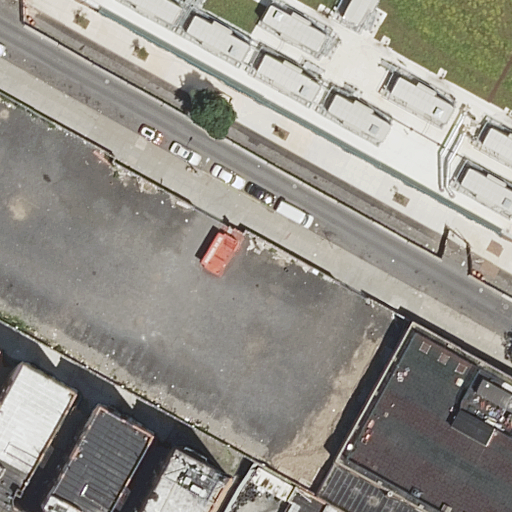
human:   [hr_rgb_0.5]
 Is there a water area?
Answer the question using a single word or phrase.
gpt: no

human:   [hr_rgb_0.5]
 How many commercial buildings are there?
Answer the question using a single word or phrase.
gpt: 0

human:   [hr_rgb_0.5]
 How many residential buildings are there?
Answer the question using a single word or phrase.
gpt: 7

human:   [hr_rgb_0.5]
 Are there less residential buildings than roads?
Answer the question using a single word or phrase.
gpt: no

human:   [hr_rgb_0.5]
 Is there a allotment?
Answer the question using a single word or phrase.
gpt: no

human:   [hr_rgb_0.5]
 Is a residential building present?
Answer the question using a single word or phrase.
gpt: yes

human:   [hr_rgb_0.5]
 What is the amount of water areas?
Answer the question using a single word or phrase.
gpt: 0

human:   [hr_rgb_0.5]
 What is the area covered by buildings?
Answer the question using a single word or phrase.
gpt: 7164m2

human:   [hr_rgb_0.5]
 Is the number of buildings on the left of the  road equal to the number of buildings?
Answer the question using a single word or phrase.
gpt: no

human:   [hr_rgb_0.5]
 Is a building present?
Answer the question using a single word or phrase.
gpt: yes

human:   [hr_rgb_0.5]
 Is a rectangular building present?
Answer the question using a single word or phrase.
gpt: yes

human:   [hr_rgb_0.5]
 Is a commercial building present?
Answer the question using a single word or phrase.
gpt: no

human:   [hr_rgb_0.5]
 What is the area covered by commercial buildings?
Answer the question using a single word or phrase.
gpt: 0m2

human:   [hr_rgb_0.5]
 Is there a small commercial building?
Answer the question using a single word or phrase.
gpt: no

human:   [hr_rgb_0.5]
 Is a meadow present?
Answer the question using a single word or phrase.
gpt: no

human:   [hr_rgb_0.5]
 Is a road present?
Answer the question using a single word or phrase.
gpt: yes

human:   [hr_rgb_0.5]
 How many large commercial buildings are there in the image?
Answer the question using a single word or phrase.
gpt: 0

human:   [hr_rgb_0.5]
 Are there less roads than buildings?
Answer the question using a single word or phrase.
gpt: yes

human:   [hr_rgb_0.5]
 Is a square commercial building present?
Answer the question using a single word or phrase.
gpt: no

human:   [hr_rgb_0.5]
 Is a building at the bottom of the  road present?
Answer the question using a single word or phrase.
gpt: yes

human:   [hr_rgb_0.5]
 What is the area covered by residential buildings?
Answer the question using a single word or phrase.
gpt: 7164m2

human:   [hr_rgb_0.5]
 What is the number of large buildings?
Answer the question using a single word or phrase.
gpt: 3

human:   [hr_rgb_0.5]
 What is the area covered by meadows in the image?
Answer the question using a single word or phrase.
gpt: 0m2

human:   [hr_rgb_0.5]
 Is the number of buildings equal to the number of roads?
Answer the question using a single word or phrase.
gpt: no

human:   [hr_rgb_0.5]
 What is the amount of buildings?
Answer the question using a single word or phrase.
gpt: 7

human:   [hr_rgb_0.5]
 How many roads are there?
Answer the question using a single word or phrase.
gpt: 1

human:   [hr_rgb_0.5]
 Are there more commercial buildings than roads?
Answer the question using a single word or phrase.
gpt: no

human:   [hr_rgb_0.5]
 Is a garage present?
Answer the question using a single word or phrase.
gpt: no

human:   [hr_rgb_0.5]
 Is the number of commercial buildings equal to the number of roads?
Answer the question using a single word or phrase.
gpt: no

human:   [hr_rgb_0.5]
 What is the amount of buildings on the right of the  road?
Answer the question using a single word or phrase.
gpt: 3

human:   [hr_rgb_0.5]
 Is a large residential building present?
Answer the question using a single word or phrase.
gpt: yes

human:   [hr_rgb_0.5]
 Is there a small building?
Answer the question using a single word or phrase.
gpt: no

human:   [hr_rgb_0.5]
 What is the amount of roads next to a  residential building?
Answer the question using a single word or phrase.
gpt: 1

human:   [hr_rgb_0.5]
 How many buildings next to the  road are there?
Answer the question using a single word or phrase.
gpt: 7

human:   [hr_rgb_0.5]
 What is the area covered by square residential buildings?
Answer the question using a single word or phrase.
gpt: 0m2

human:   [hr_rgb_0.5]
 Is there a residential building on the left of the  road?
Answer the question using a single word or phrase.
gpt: yes

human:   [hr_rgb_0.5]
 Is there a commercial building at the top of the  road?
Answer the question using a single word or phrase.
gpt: no

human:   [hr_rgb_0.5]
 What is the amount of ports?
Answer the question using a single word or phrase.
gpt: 0

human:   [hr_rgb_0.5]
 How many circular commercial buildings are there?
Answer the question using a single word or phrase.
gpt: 0

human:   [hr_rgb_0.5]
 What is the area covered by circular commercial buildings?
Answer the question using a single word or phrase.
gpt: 0m2

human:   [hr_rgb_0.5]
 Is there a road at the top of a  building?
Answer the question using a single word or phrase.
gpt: yes

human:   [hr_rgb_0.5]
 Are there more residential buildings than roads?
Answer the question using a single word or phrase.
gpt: yes

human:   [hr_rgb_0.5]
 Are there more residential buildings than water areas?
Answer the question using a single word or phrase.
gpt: yes

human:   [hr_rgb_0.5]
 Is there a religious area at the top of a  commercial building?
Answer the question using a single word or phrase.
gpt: no

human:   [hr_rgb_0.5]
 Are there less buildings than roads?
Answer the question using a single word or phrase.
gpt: no

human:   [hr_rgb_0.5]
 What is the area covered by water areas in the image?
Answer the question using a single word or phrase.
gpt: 0m2

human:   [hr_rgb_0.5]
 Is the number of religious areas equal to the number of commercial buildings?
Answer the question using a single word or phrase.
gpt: yes

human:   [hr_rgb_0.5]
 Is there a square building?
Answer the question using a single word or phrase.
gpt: no

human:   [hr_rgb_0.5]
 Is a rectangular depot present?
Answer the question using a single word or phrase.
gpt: no

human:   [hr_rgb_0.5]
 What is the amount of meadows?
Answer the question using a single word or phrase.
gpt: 0

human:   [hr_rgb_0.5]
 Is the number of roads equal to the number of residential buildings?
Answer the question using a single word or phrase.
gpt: no

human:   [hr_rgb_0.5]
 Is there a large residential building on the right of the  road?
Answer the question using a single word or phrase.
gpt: yes

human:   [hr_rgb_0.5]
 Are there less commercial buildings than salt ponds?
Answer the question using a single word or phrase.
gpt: no

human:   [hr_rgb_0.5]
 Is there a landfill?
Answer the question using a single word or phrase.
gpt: no

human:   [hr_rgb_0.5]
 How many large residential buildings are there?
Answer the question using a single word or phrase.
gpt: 3

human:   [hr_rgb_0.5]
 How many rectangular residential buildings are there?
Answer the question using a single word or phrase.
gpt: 2

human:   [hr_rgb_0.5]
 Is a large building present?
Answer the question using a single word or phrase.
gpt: yes

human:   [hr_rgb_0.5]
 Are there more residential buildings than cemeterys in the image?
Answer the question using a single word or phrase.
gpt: yes

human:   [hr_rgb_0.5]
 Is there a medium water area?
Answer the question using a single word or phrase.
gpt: no

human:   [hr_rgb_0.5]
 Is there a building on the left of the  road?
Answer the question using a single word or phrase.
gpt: yes

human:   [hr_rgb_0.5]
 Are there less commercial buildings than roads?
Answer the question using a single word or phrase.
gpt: yes

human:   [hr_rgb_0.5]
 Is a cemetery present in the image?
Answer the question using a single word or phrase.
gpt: no

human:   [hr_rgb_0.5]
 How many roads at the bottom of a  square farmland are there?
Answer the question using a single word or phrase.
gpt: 0

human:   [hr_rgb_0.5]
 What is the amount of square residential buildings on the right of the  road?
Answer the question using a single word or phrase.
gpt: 0